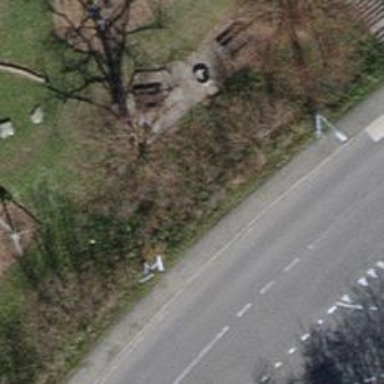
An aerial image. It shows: Picnic table located in leisure land area.